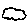
Label: cloud